Question: This is my very first question and I hope it's well explained and so I can find an answer.
I work at the website project for a delivery company that has all the data in an Oracle9i server.
Most of the web user just want to know when they're going to get their package but I'm sure there's also robots that query that info several times a day to update their systems.
I'm working on a code to stop those robots (asking for a captcha after the 3rd query in 15min, for example) because we have some web services they can use to query all the data in bulk.
Now, my problem is that peak hours 12.00-14.00 the database starts to answer very slowly.
Here is some data I've parsed from the web application. I don't have logs at this level for the web services, but there was also a lot of queries there.

It shows the timestamp when I request a connection from the datasource, the Integer.toHexString(connection.hashCode()), the name of the datasource, the timestamp when I close the connection and the difference between both timestamps.
Most of the time the queries end in less than a second but yesterday I had this strange delay for more than 2minutes.
Is there some kind of maximun number of connections allowed on the database so when it surpass that limit the database queues my query for sometime before trying again?
Thanks in advance.
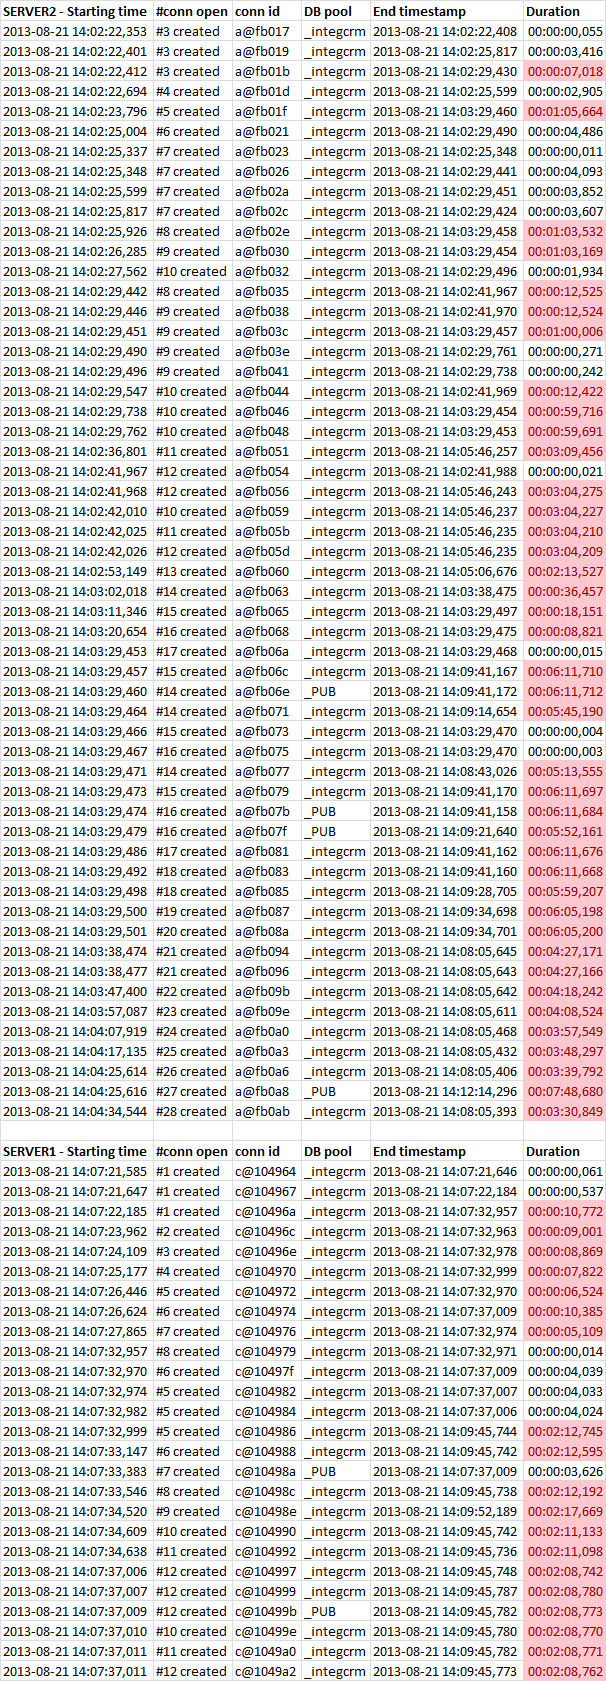
Answer: > Is there some kind of maximun number of connections allowed on the databas
Yes.
<URL> and
> specifies the maximum number of sessions that can be created in the
system. Because every login requires a session, this parameter
effectively determines the maximum number of concurrent users in the
system.
The default value is derived from the <URL> the maximum number of sessions to your database will be 172.
You can determine the value by querying <URL>:
'''
SQL> select value
2 from v$parameter
3 where name = 'sessions';
VALUE
--------------------------------
480
'''
> so when it surpass that limit the database queues my query for sometime before trying again?
No.
When you attempt to exceed the value of the SESSIONS parameter the exception <URL> will be raised.
Something may well be queuing your query but it will be within your own code and not specified by Oracle.
---
It sounds as though you should find out more information. If not at the maximum number of sessions then you need to capture the query that's taking a long time and profile it; this would, I think, be the more likely scenario. If you're at the maximum number of sessions then you need to look at your (companies) code to determine what's happening.
You haven't really explained anything about your application but it sounds as though you're opening a session (or more) per user. You might want to reconsider whether this is the correct approach.